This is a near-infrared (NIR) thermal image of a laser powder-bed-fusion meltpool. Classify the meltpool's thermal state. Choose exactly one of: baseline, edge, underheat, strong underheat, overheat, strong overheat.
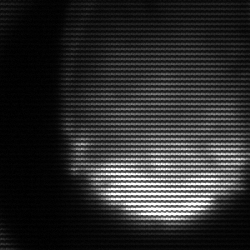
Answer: edge